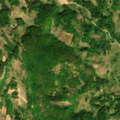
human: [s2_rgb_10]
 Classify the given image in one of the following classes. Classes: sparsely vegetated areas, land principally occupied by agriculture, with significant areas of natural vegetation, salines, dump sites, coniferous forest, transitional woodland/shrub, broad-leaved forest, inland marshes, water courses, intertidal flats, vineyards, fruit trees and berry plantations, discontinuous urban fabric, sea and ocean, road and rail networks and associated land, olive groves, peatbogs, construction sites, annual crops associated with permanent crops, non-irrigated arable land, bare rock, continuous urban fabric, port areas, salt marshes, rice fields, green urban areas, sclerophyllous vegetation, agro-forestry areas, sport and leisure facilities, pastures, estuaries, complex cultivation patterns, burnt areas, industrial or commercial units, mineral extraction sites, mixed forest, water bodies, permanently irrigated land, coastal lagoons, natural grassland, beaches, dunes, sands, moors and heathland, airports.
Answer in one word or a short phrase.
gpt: land principally occupied by agriculture, with significant areas of natural vegetation, broad-leaved forest, transitional woodland/shrub